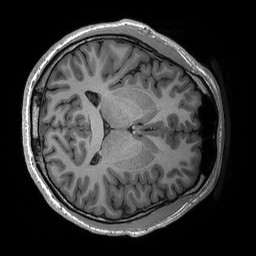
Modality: T1w
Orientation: axial
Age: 23
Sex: male
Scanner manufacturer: siemens
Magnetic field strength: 3 T
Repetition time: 2.53 s
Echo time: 0.00227 s